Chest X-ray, PA view. Patient: 40 years old, sex M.
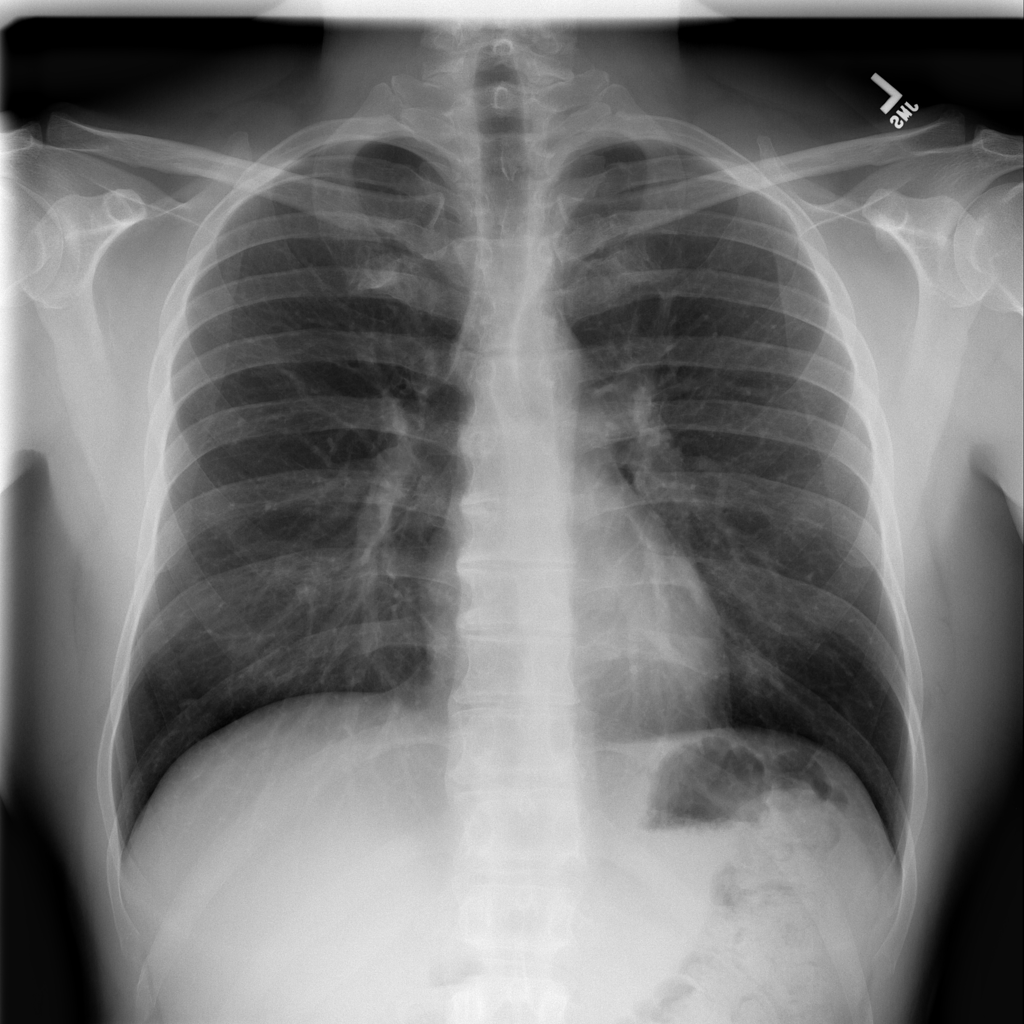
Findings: No Finding